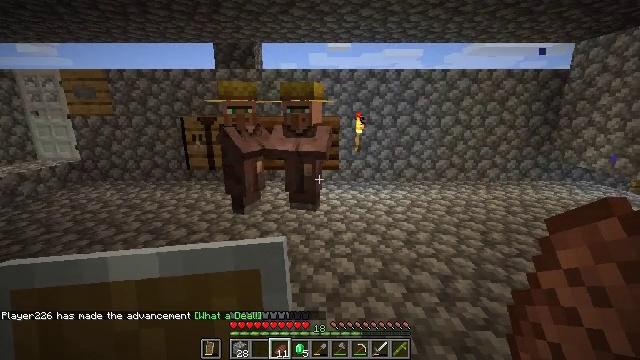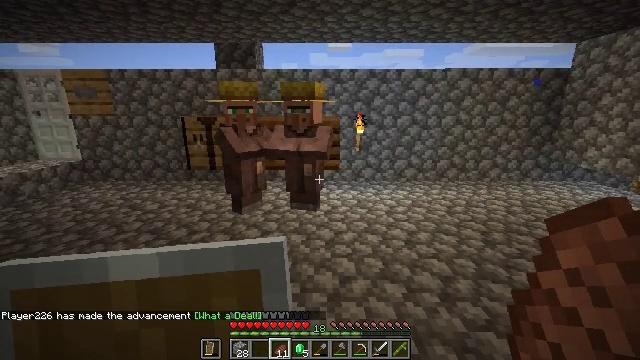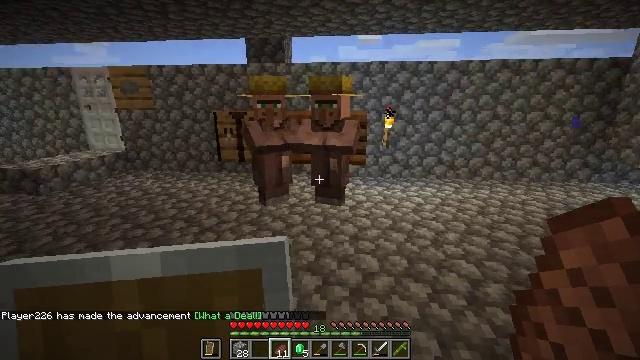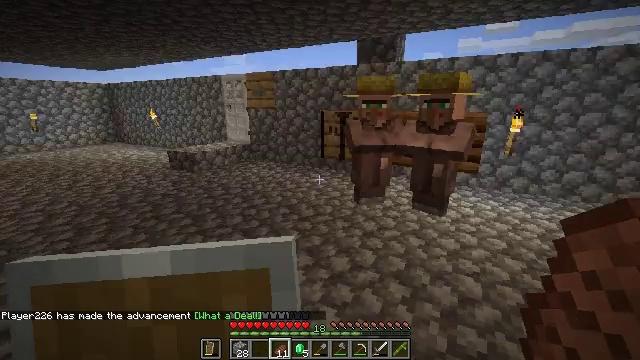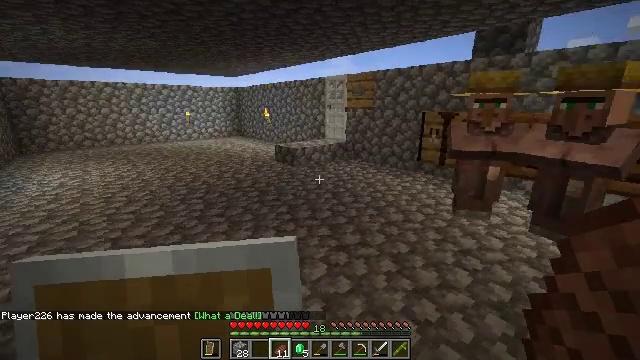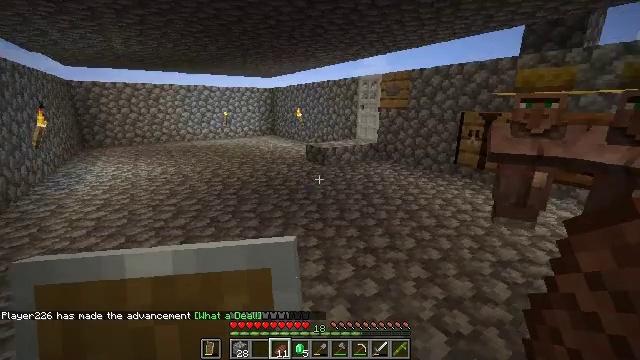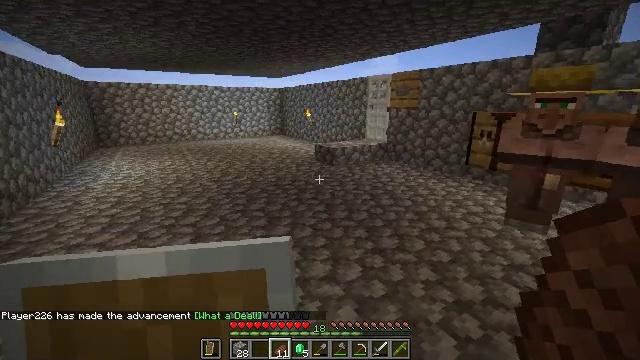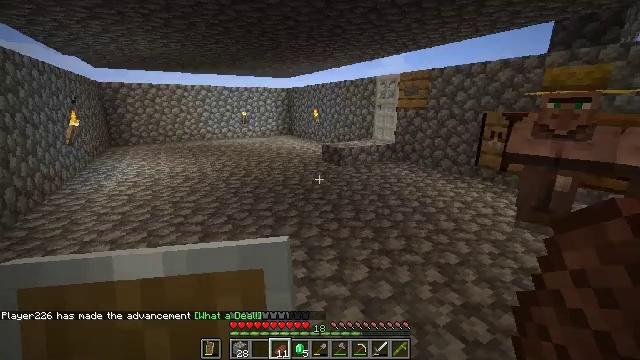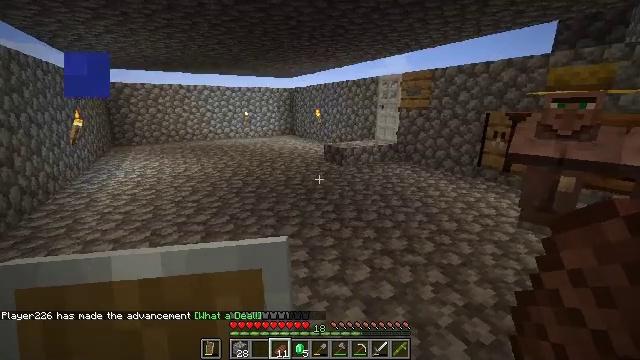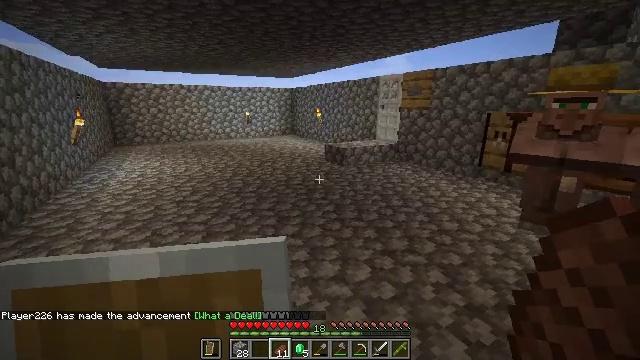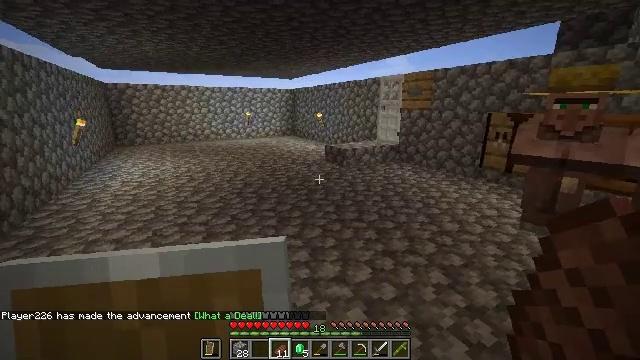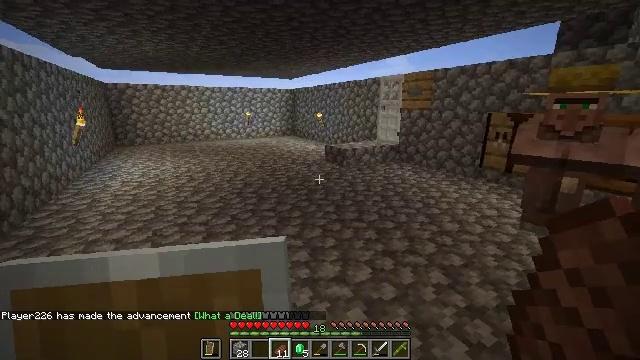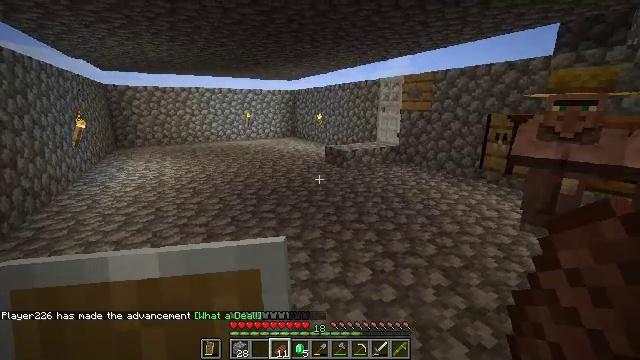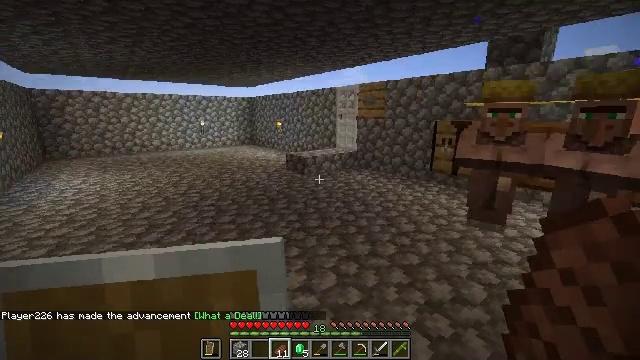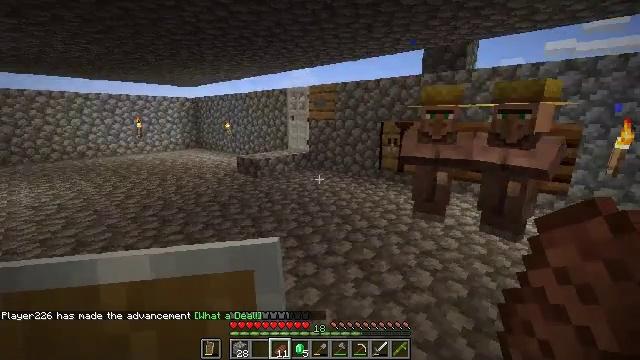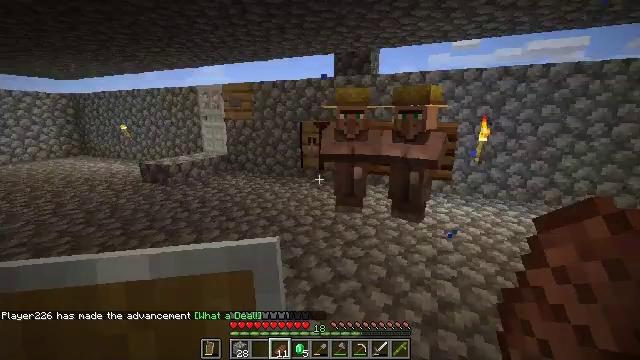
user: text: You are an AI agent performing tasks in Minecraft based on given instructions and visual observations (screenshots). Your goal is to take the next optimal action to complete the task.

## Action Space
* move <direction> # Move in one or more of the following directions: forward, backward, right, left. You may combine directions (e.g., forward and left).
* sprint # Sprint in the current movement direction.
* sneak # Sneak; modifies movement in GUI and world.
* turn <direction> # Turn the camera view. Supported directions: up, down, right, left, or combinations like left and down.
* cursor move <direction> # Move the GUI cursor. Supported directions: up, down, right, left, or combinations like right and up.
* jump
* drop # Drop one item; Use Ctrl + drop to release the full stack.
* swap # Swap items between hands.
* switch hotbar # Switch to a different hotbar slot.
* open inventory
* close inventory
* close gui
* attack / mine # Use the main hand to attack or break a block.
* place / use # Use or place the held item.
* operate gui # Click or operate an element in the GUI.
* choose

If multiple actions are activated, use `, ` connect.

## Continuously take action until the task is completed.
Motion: motion action
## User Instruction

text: Hunt the villager.
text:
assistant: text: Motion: no_op
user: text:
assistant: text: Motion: turn left and down
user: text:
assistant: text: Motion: turn left
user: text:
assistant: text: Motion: turn left
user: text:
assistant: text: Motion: turn left
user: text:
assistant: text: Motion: turn left
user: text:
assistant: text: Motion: turn left
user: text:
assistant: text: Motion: no_op
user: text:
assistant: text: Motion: no_op
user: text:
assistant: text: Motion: no_op
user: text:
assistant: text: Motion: no_op
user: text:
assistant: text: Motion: no_op
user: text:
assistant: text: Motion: turn right and up
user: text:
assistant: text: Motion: turn right
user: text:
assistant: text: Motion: turn right
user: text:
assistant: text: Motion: turn right
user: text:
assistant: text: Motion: turn right
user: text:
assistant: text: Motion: turn right
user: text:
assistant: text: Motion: no_op
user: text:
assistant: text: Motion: move right
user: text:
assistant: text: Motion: move right
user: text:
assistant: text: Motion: move right
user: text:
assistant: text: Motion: move right
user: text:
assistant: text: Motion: move right
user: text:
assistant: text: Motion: move right
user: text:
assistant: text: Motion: move right
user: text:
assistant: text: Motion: no_op
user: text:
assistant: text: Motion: no_op
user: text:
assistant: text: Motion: no_op
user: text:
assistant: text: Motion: no_op